Question:
I have a table with 3 columns being appName, Hours and Rating, I want to find the Average hours and average rating for All the apps and display it. How do i actually find the average in this situation. thank you!
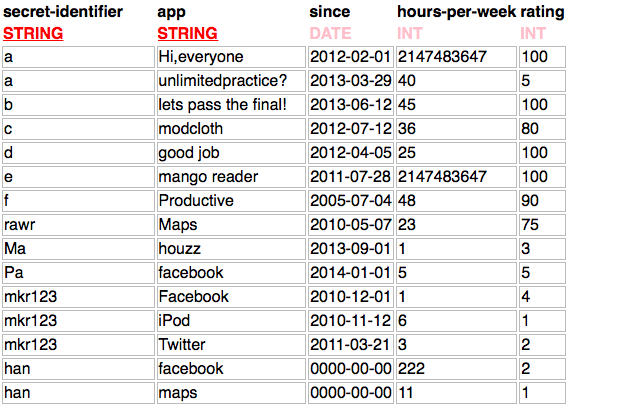
Answer: If appname is unique then just use group by on appname as follows:
'''
select lower(appname), avg(hour) as Avg_Hour, avg(rating) as Avg_Rating
from youTablename
group by lower(appname);
'''